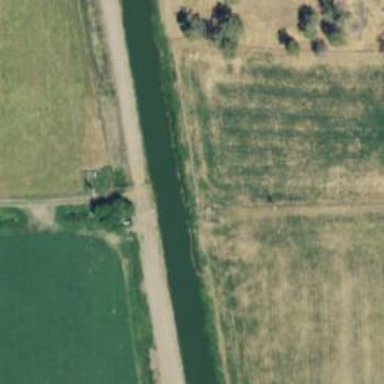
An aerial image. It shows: Canal.